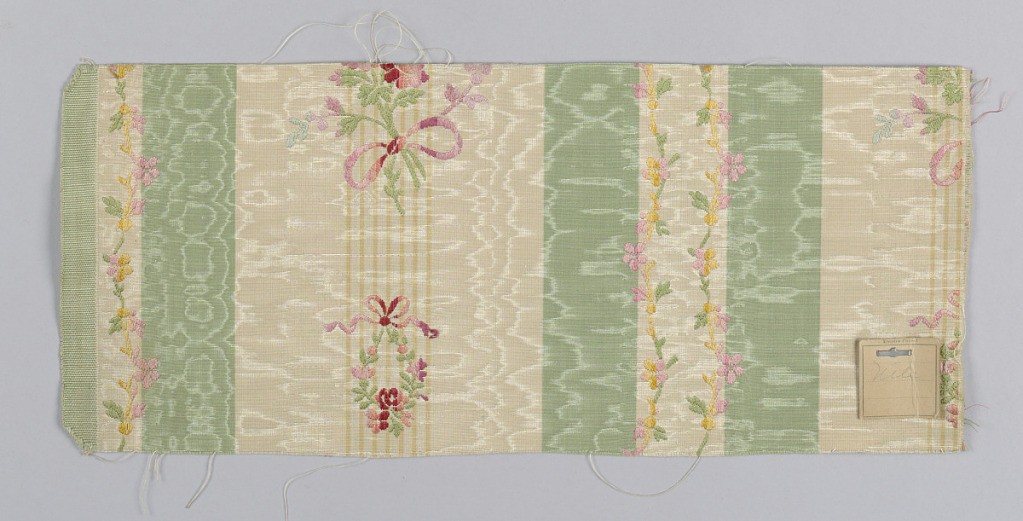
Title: Sample
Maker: Orinoka Mills, Philadelphia, Pennsylvania, USA
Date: ca. 1910
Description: Green and white vertical strips with morie effect and supplementary warps in pinks, red, yellow and green.